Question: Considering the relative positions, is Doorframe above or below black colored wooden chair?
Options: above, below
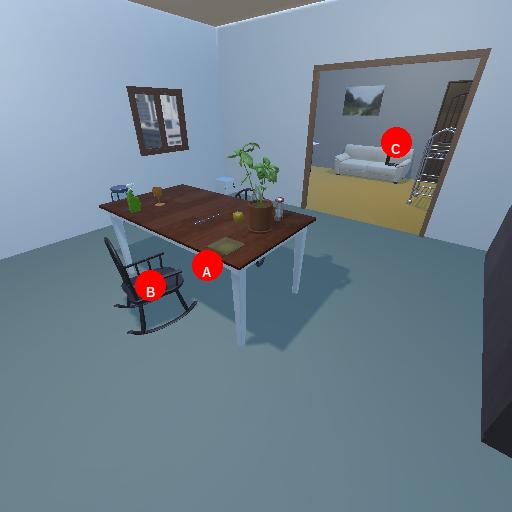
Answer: above